Interaction volume radius: 10 \u00c5
Interaction volume height: 25 \u00c5
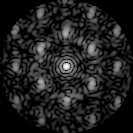
Disorder parameter: 0.5951